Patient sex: F
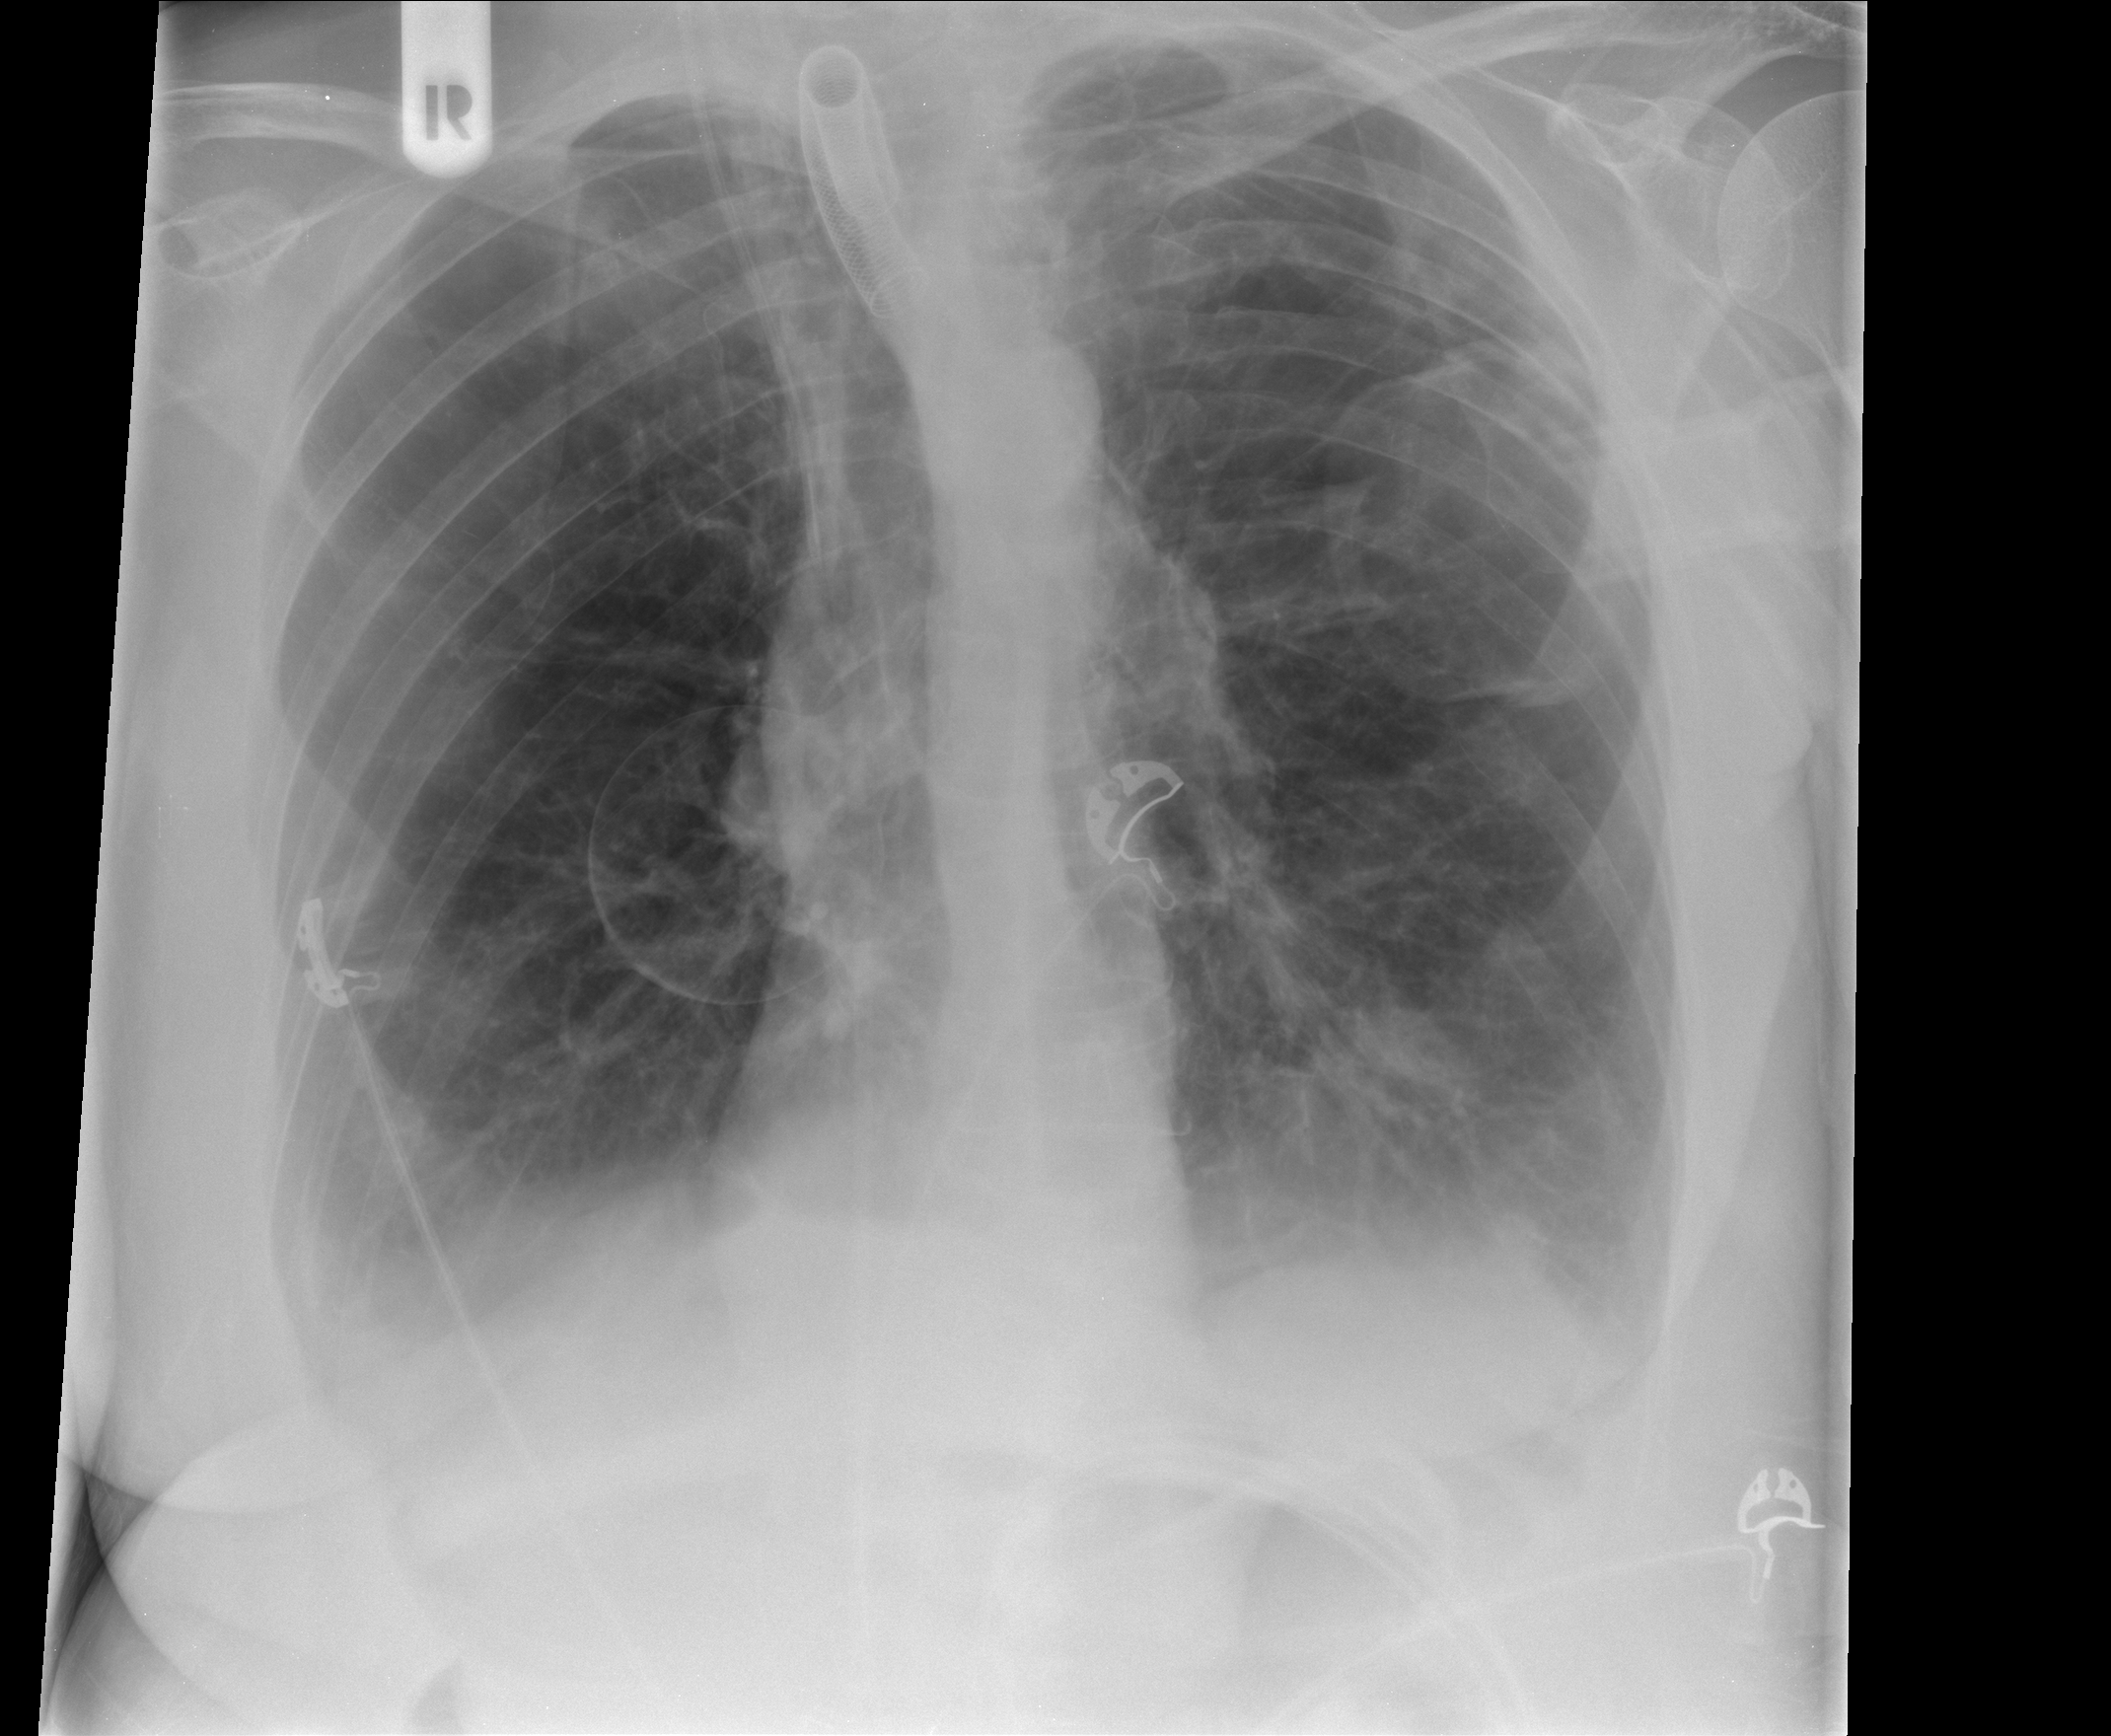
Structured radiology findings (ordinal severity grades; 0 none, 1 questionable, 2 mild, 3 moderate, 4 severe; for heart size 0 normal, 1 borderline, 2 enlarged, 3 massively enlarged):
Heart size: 0
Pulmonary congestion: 0
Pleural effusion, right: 2
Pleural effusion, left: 2
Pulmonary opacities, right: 0
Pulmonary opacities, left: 0
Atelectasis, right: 2
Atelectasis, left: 2